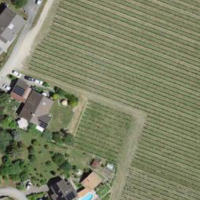
EUNIS habitat code: 52
Species observed at this site:
Primula veris
Lamium galeobdolon